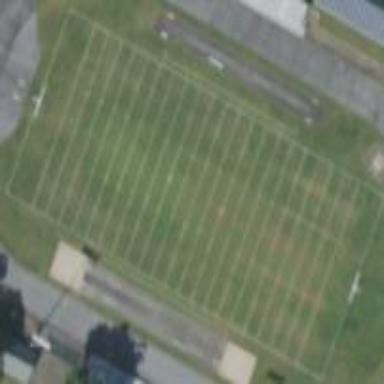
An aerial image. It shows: American football pitch.